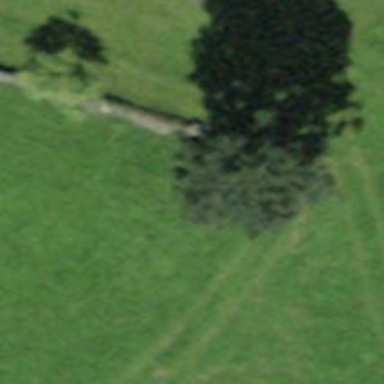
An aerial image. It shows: Dry stone wall barrier.